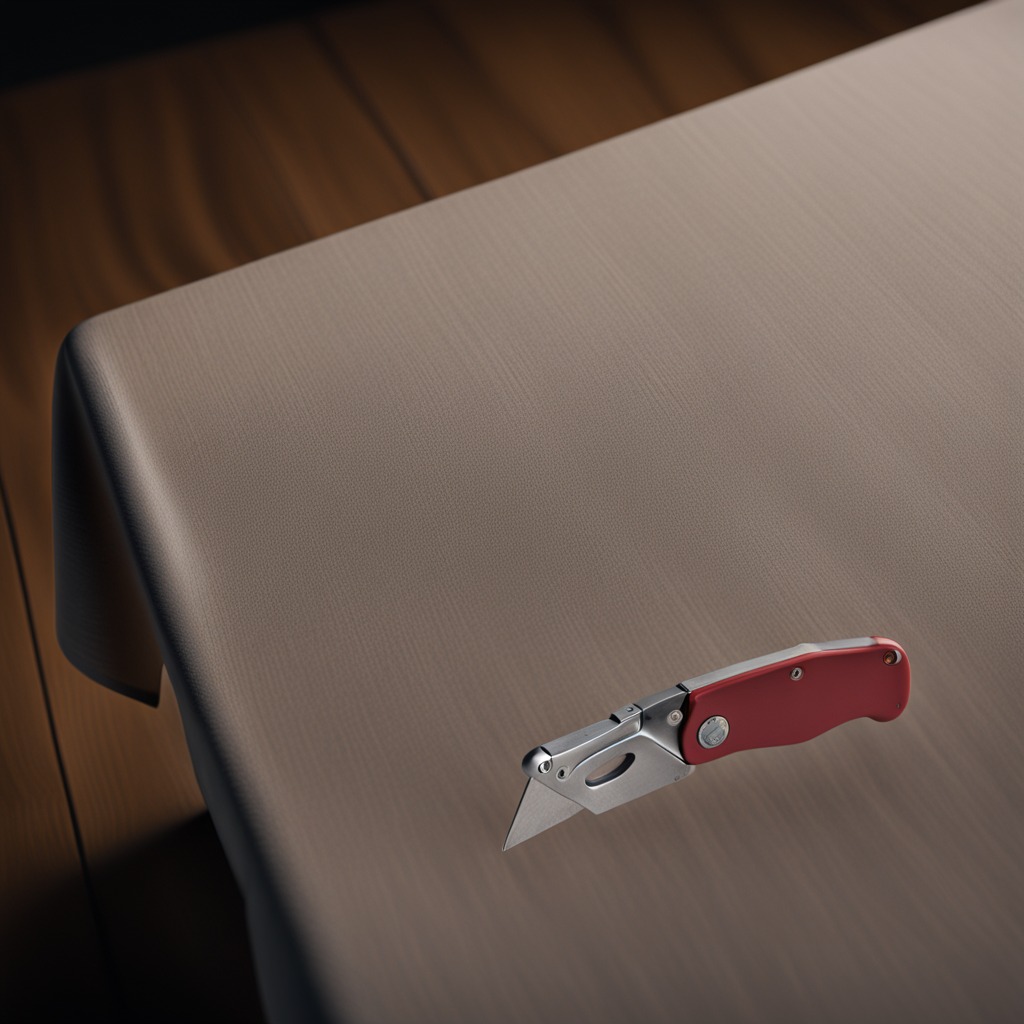
A utility knife lying on the wooden table.